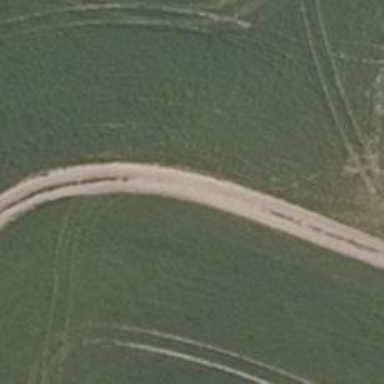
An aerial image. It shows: Sandy track.